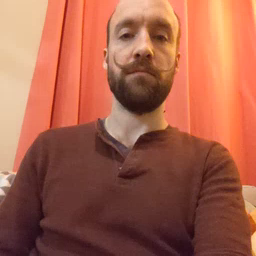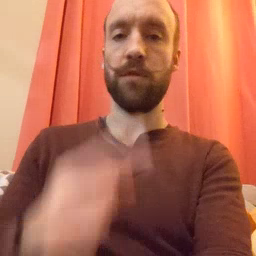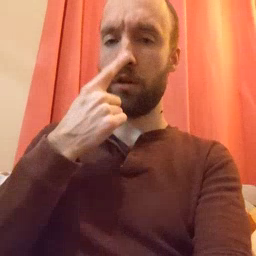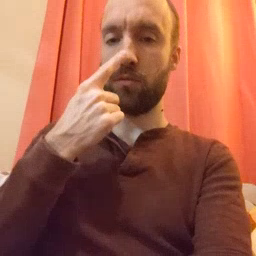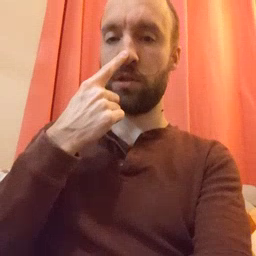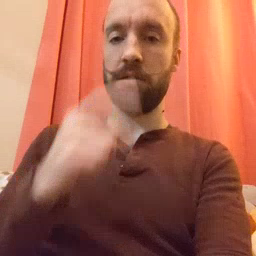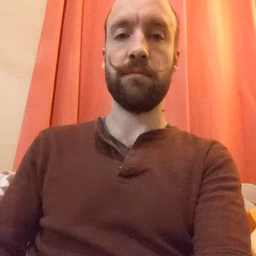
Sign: nose